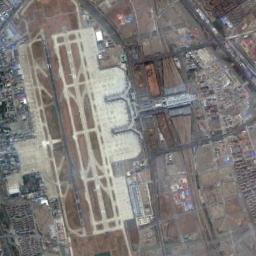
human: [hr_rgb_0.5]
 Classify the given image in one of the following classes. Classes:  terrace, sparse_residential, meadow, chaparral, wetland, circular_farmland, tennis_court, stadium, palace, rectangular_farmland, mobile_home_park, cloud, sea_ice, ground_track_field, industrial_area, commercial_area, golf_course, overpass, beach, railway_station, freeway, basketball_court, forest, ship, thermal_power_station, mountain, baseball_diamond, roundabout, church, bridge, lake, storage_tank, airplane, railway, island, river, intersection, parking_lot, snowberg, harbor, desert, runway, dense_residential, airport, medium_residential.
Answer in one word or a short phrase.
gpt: airport